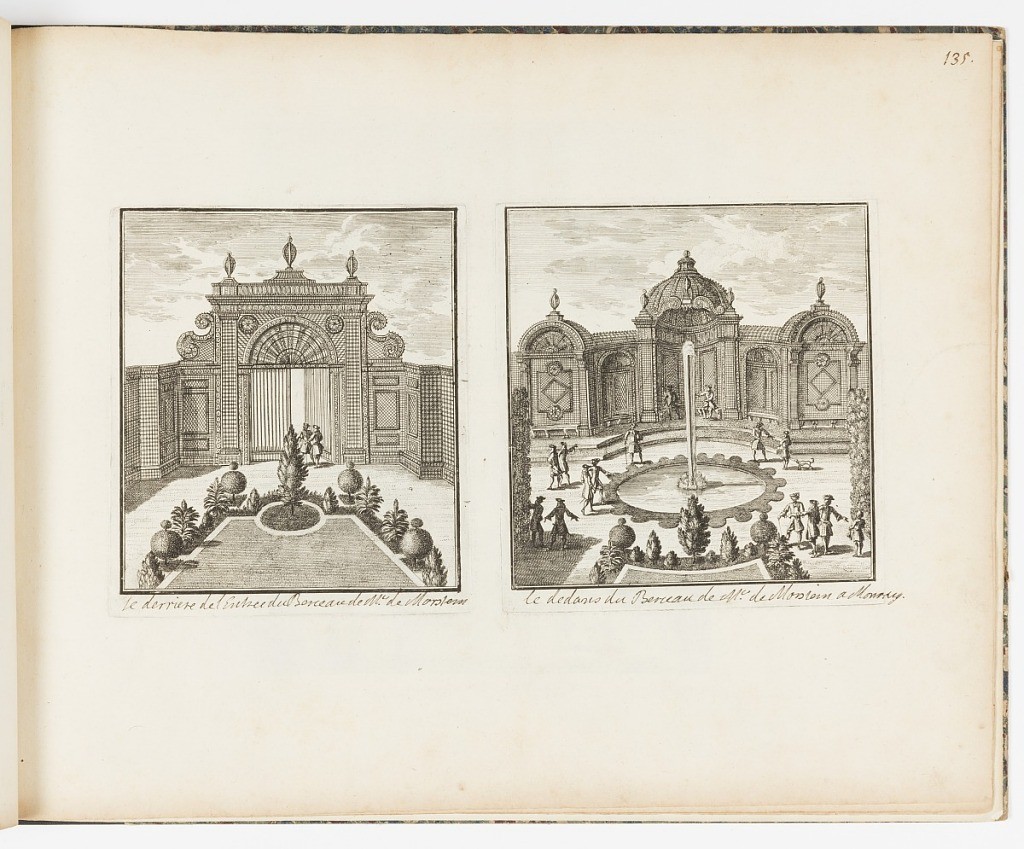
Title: Le derriere de l’entrée du Berceau de Mr. de Morstein
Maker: Nicolas Langlois, French, 1640 - 1703
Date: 1658–1703
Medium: Etching on laid paper
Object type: Print
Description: Two plates printed side-by-side on a single sheet. Both proofs are before lettering with their titles inscribed in ink below each image, within the plates. Left plate: A trellis gate with oval finials, s-scroll ornament, and pilasters in the background with two figures walking through the open gate. In the foreground, a manicured rectangular lawn, framed by plants and topiary with a small tree in the middle. Right plate: A round fountain in the middle, with a shooting jet of water, with a trellis domed structure in the background, with benches in the niches and ornamented with decorative panels, finials, pilasters, and s-scrolls. Plants and topiary in the foreground, framing lawn, with figures walking around and sitting on benches within the garden.